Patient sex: F
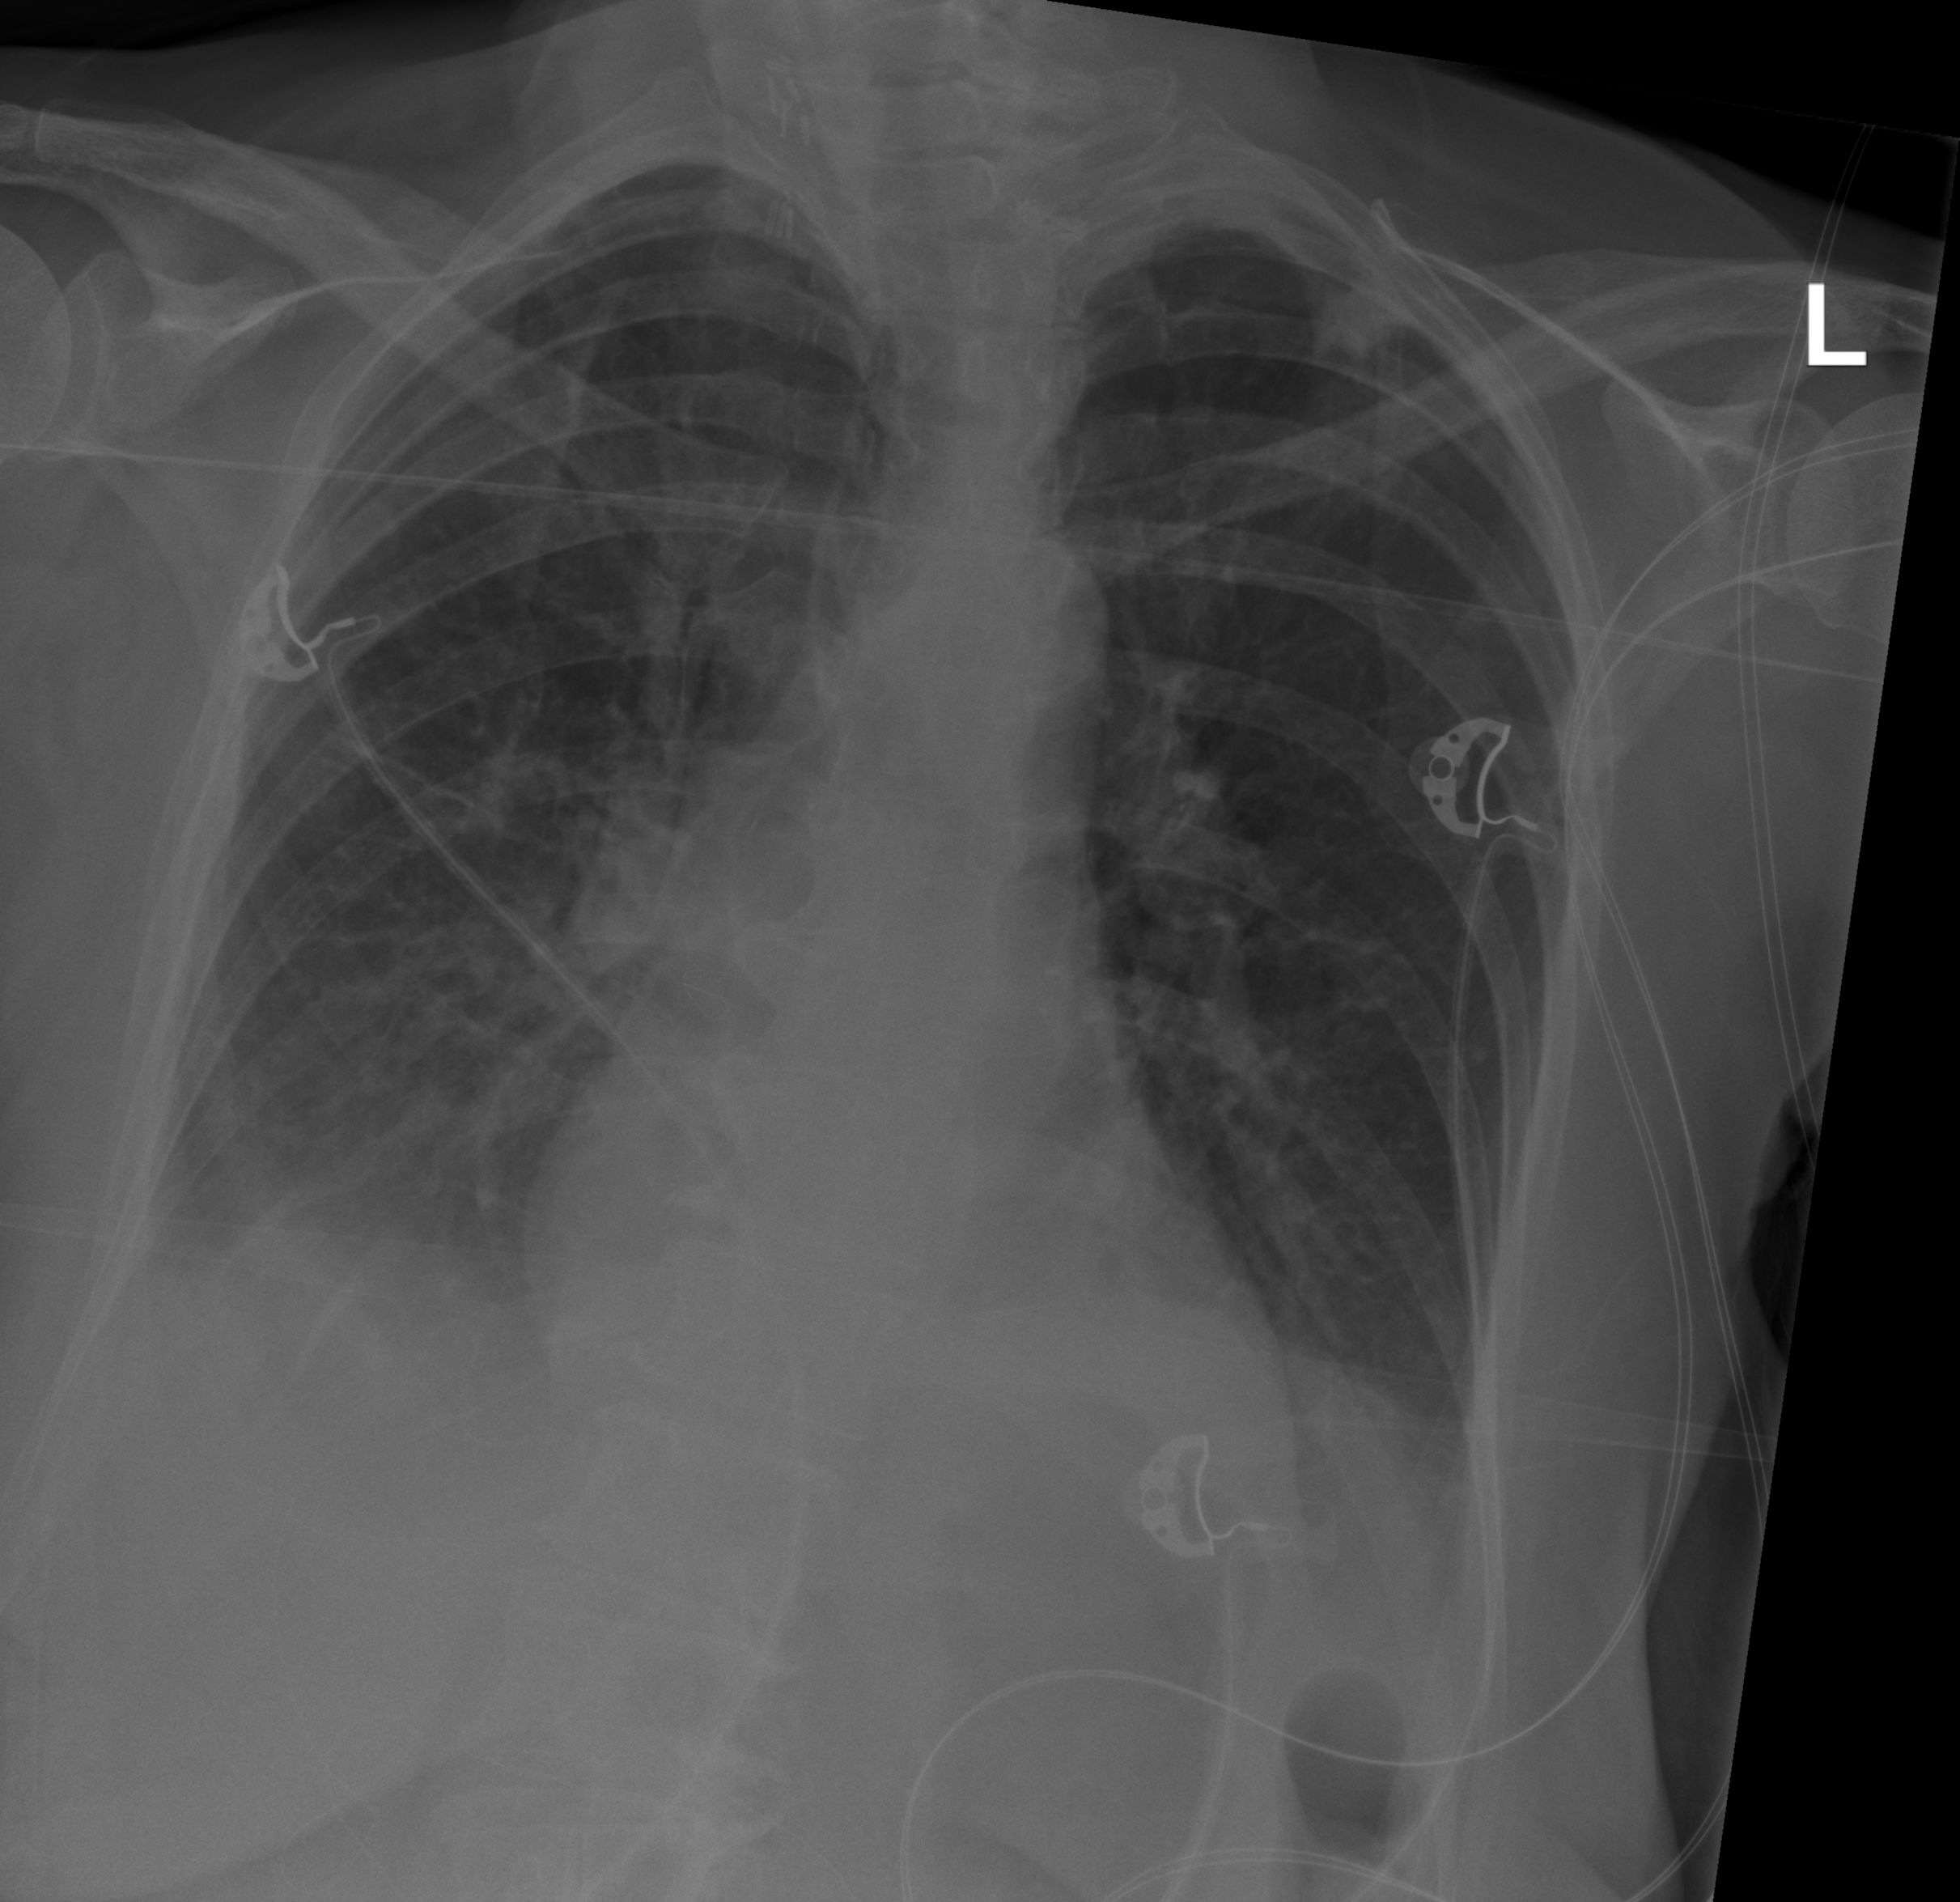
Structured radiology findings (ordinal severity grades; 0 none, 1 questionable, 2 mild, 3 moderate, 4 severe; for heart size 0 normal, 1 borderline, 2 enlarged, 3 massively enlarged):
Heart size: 0
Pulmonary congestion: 0
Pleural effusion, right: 2
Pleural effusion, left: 0
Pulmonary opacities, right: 1
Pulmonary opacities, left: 0
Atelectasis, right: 2
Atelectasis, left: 0